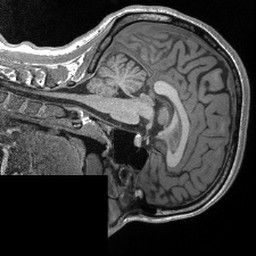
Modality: T1w
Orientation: sagittal
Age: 34
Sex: female